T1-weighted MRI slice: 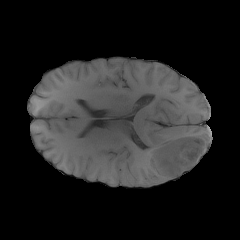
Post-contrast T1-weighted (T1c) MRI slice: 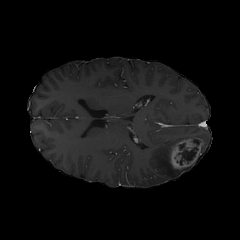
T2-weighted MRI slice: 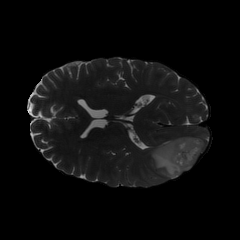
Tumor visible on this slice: yes